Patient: sex F, age 48
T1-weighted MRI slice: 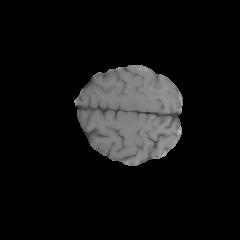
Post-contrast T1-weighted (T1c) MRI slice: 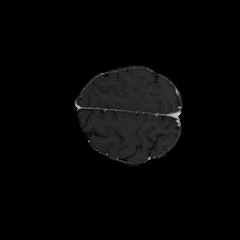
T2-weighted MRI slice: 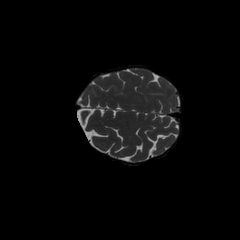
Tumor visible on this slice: no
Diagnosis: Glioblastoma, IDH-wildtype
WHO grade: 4